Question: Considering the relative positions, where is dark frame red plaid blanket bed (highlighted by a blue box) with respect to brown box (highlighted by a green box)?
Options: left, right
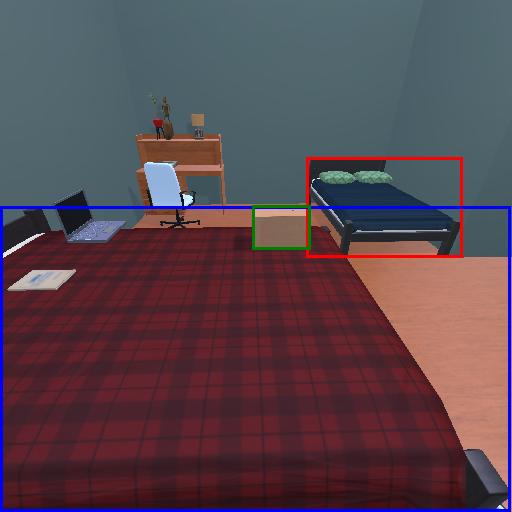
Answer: left